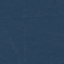
Label: Forest